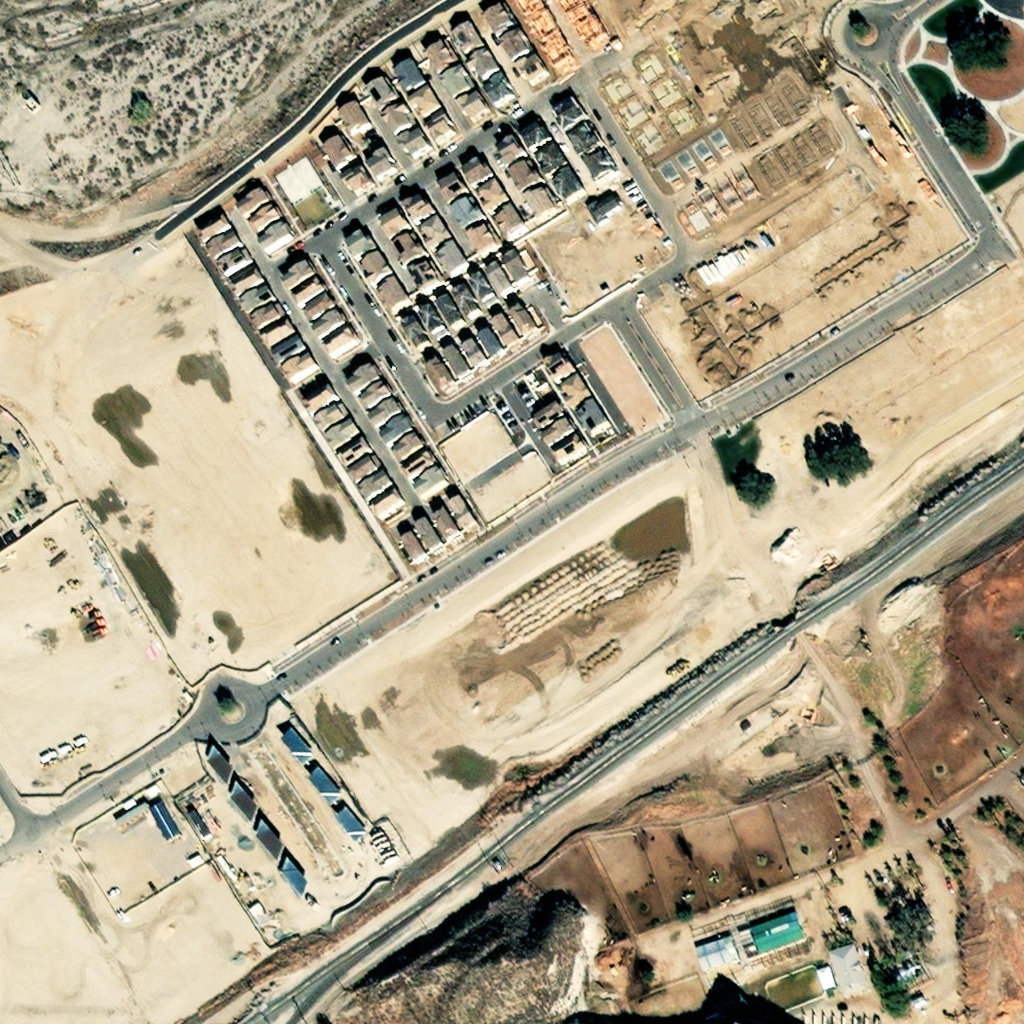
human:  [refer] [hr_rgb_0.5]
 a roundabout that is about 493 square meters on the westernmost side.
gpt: <box>[[19, 65, 26, 72, 0]]</box>